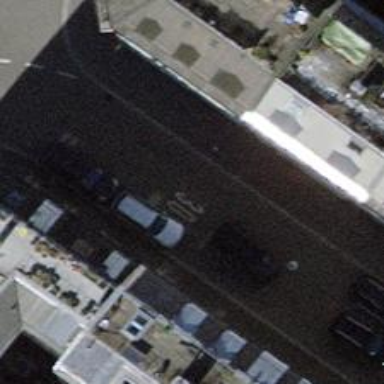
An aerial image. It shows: Parking lane designated for parking.